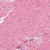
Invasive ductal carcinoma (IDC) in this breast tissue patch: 0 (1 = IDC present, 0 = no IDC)